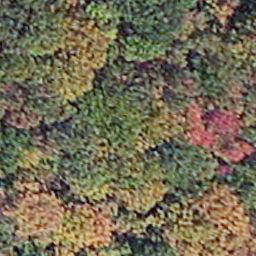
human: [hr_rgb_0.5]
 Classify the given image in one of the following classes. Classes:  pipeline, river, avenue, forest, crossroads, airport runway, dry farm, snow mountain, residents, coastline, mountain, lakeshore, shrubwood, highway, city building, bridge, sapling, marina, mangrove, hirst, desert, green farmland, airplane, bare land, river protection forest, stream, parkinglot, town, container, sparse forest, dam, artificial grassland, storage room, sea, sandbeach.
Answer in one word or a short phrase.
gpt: mangrove